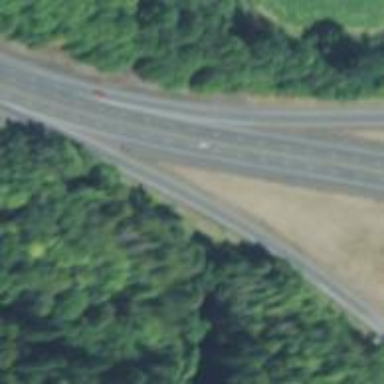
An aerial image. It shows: This image shows trunk highway that functions as expressway.